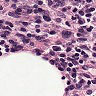
Metastatic tissue present: no